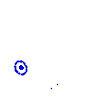
Particle: electron